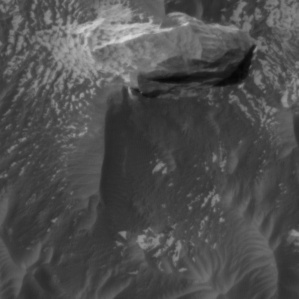
Label: non_frost